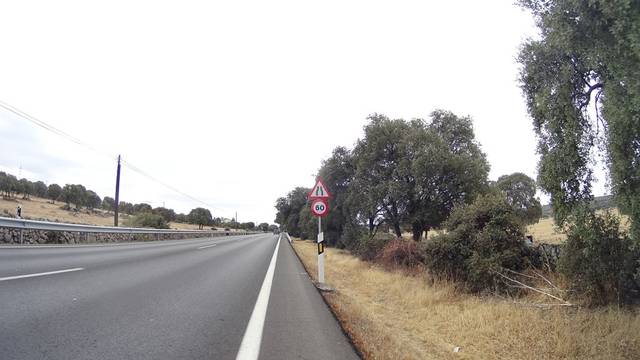
Region: Spain
Coordinates: 40.597, -4.016